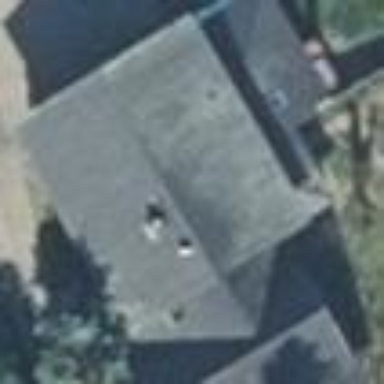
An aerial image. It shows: Residential building with gabled black roof made of eternit.